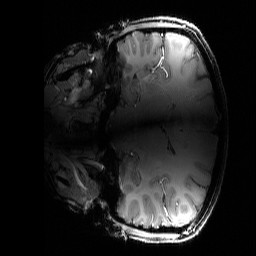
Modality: T1w
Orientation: coronal
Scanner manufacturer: siemens
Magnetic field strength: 6.98 T
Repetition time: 2.5 s
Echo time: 0.00429 s